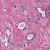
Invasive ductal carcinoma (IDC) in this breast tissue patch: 1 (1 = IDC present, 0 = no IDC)